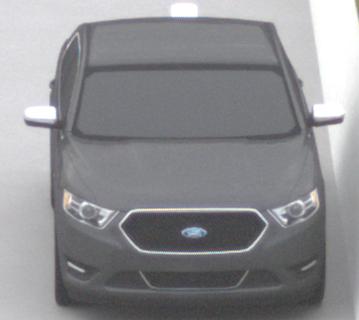
Make: Ford
Model: Taurus
Detailed model: SHO
Model produced from: 2012
Model produced until: 2019
Doors: 4
Color: gray
Road condition: dry road
Daytime: morning or afternoon
Contrast: low contrast